【题型】解答题　【知识点】解析几何　【难度】medium
如图，已知 $\Gamma_1$ 是中心在坐标原点、焦点在 $x$ 轴上的椭圆，$\Gamma_2$ 是以 $\Gamma_1$ 的焦点 $F_1,F_2$ 为顶点的等轴双曲线，点 $M\left(\frac{5}{3},\frac{4}{3}\right)$ 是 $\Gamma_1$ 与 $\Gamma_2$ 的一个交点，动点 $P$ 在 $\Gamma_2$ 的右支上且异于顶点。

(1) 求 \(\Gamma_1\) 与 \(\Gamma_2\) 的方程；

(2) 若直线 \(PF_2\) 的倾斜角是直线 \(PF_1\) 的倾斜角的 2 倍，求点 \(P\) 的坐标；

(3) 设直线 \(PF_1,PF_2\) 的斜率分别为 \(k_1,k_2\)，直线 \(PF_1\) 与 \(\Gamma_1\) 相交于点 \(A,B\)，直线 \(PF_2\) 与 \(\Gamma_1\) 相交于点 \(C,D\)，\(|AF_1|\cdot|BF_1|=m\)，\(|CF_2|\cdot|DF_2|=n\)，求证：\(k_1k_2=1\) 且存在常数 \(s\) 使得 \(m+n=smn\)。
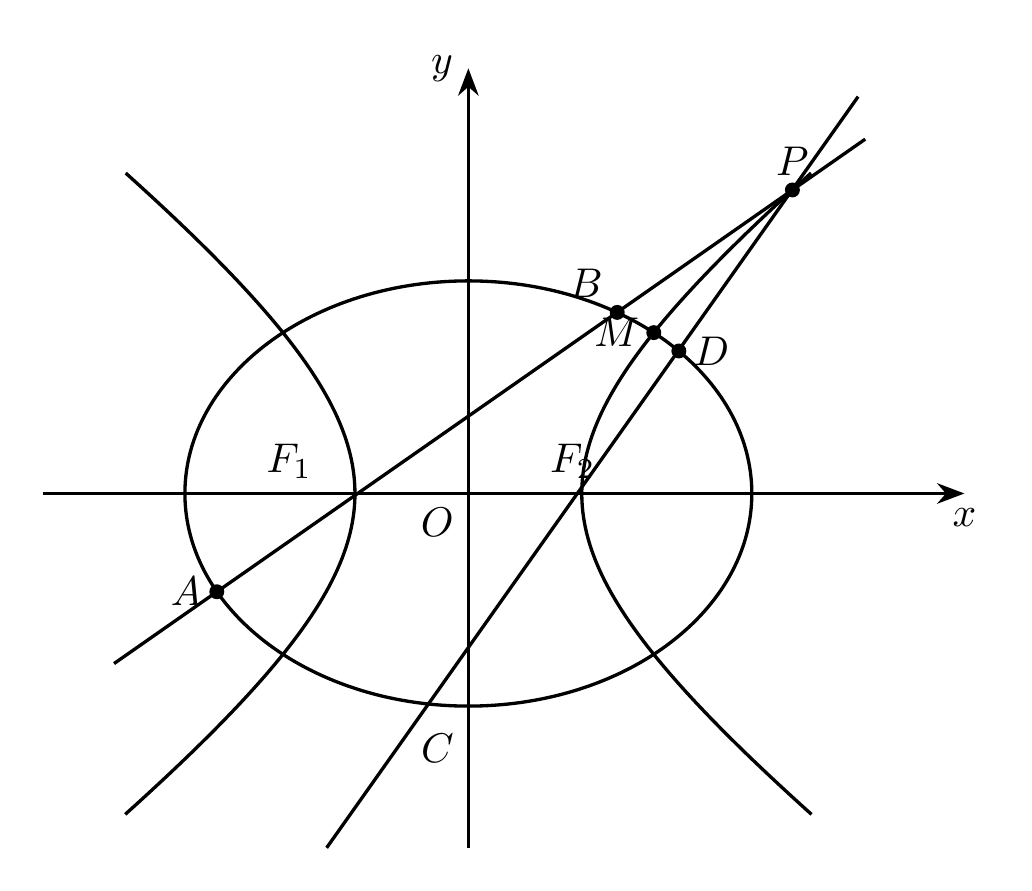
【解答】
\textbf{【答案】}
(1) \(\frac{x^2}{5}+\frac{y^2}{4}=1\) 与 \(x^2-y^2=1\)

(2) \((2,\sqrt{3})\)

(3) 证明见解析

\vspace{0.3cm}

\textbf{【知识点】} 根据双曲线过的点求标准方程、椭圆中的定值问题、利用椭圆定义求方程、求椭圆中的弦长

\vspace{0.3cm}

\textbf{【分析】}
(1) 设 \(\Gamma_1,\Gamma_2\) 的方程分别为 \(\frac{x^2}{a^2}+\frac{y^2}{b^2}=1(a>b>0)\) 与 \(x^2-y^2=c^2(c>0)\)，将点 \(M\) 的坐标代入 \(\Gamma_2\) 的方程可求出 \(c\)，利用椭圆的定义可求出 \(a\) 的值，从而可得 \(b\)，进而可得 \(\Gamma_1,\Gamma_2\) 的方程；

(2) 分点 \(P\) 在第四象限和第一象限时两种情况讨论求出点 \(P\) 的坐标；

(3) 利用两点的斜率公式及点 \(P\) 在 \(\Gamma_2\) 上即可证明 \(k_2=\frac{1}{k_1}\)，设 \(PF_1\) 的方程为 \(y=k(x+1)\)，与椭圆方程联立，可得根与系数的关系，从而可表示 \(m,n\)，化简 \(\frac{1}{m}+\frac{1}{n}\) 为常数，即可得出答案。

\vspace{0.3cm}

\textbf{【详解】}
(1) 设 \(\Gamma_1,\Gamma_2\) 的方程分别为 \(\frac{x^2}{a^2}+\frac{y^2}{b^2}=1(a>b>0)\) 与 \(x^2-y^2=c^2(c>0)\)，

由 \(\left(\frac{5}{3}\right)^2-\left(\frac{4}{3}\right)^2=c^2\)，得 \(c=1\)，故 \(F_1,F_2\) 的坐标分别为 \((-1,0),(1,0)\)，

所以 \(2a=|MF_1|+|MF_2|=\frac{4}{3}\sqrt{5}+\frac{2}{3}\sqrt{5}=2\sqrt{5}\)，故 \(a=\sqrt{5},b=\sqrt{a^2-c^2}=2\)，

故 \(\Gamma_1\) 与 \(\Gamma_2\) 的方程分别为 \(\frac{x^2}{5}+\frac{y^2}{4}=1\) 与 \(x^2-y^2=1\)。

---

(2) 当点 \(P\) 在第四象限时，直线 \(PF_1,PF_2\) 的倾斜角都为钝角，不适合题意；

当 \(P\) 在第一象限时，由直线 \(PF_2\) 的倾斜角是直线 \(PF_1\) 的倾斜角的 2 倍，
可知 \(\angle F_2F_1P=\angle F_2PF_1\)，故 \(|PF_2|=|F_1F_2|=2\)，

设 \(P\) 点坐标为 \((x,y)\)，可知 \((x-1)^2+y^2=4\) 且 \(x^2-y^2=1(x>0,y>0)\)，
解得 \(x=2,y=\sqrt{3}\)，故点 \(P\) 的坐标为 \((2,\sqrt{3})\)。

---

(3) 设直线 \(PF_1,PF_2\) 的斜率分别为 \(k_1,k_2\)，点 \(P,A,B\) 的坐标分别为 \((x_0,y_0),(x_1,y_1),(x_2,y_2)\)，

则 \(x_0^2-y_0^2=1\)，
\[
k_1k_2=\frac{y_0}{x_0+1}\cdot\frac{y_0}{x_0-1}=\frac{y_0^2}{x_0^2-1}=\frac{x_0^2-1}{x_0^2-1}=1,
\]

\(PF_1\) 的方程为 \(y=k(x+1)\)，

代入 \(\frac{x^2}{5}+\frac{y^2}{4}=1\) 可得 \((4+5k^2)y^2-8ky-16k^2=0\)，

故 \(y_1y_2=\frac{-16k^2}{4+5k^2}\)，

所以
\[
m=|AF_1|\cdot|BF_1|=\sqrt{1+\frac{1}{k_1^2}}\cdot|y_1|\cdot\sqrt{1+\frac{1}{k_1^2}}\cdot|y_2|=\left(1+\frac{1}{k_1^2}\right)|y_1y_2|=\frac{16(k_1^2+1)}{4+5k_1^2},
\]

同理可得 \(n=\frac{16(k_2^2+1)}{4+5k_2^2}\)，又 \(k_2=\frac{1}{k_1}\)，故 \(n=\frac{16(1+k_1^2)}{4k_1^2+5}\)，

故
\[
\frac{1}{m}+\frac{1}{n}=\frac{4+5k_1^2}{16(k_1^2+1)}+\frac{4k_1^2+5}{16(k_1^2+1)}=\frac{9(k_1^2+1)}{16(k_1^2+1)}=\frac{9}{16},
\]

即 \(m+n=\frac{9}{16}mn\)，所以存在 \(s\)，使得 \(m+n=smn\)。

\vspace{0.3cm}

\textbf{【点睛】} 方法点睛：求定值问题常见的方法有两种：
(1) 从特殊入手，求出定值，再证明这个值与变量无关。
(2) 直接推理、计算，并在计算推理的过程中消去变量，从而得到定值。